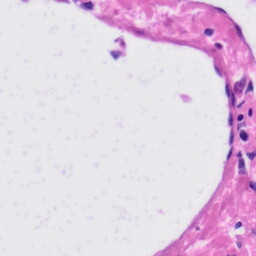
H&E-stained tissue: Liver